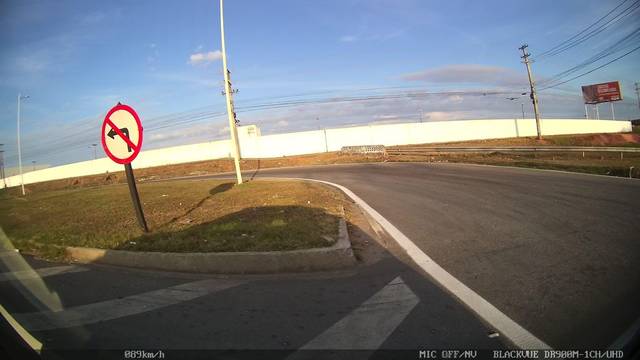
Region: Brazil
Coordinates: -20.254, -40.375